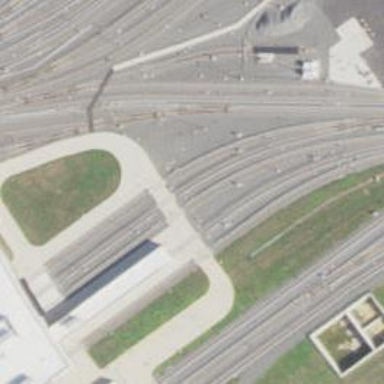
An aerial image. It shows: Building passage tunnel electrified for rail service in yard.